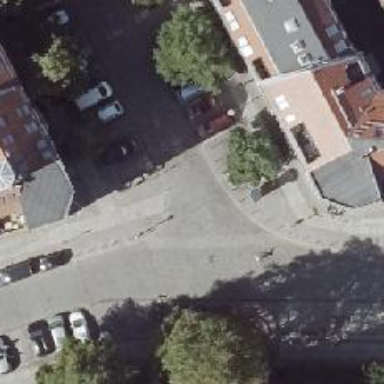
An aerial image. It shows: Asphalt footway with unmarked crossing. The footway is sidepath of living street.